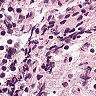
Metastatic tissue present: no